Question: I am creating a spinner programmatically:
'''
ArrayAdapter<String> myArrayAdapter = new ArrayAdapter<String>(MyActivity.this, android.R.layout.simple_spinner_dropdown_item, myList);
myArrayAdapter.setDropDownViewResource(android.R.layout.simple_spinner_dropdown_item);
Spinner spinner = new Spinner(MyActivity.this);
spinner.setAdapter(myArrayAdapter);
spinner.setLayoutParams(new ViewGroup.LayoutParams(
ViewGroup.LayoutParams.MATCH_PARENT,
ViewGroup.LayoutParams.WRAP_CONTENT));
buttonLayout.addView(spinner);
'''
Can anybody help?

The following is the code of the static elements:
'''
<TextView
android:id="@+id/txt_user"
android:text="@string/txt_user_lbl"
android:layout_width="wrap_content"
android:layout_height="wrap_content" />
<TextView
android:id="@+id/txt_2"
android:text="@string/txt_disease_lbl"
android:layout_width="wrap_content"
android:layout_height="wrap_content"
android:layout_below="@+id/txt_user"/>
<Spinner
android:id="@+id/dd_2"
android:layout_width="match_parent"
android:layout_height="wrap_content"
android:background="@android:drawable/btn_dropdown"
android:spinnerMode="dropdown"
android:layout_below="@+id/txt_2"/>
<TextView
android:id="@+id/txt_1"
android:text="@string/txt_medicine_lbl"
android:layout_width="wrap_content"
android:layout_height="wrap_content"
android:layout_below="@+id/dd_2"/>
<Spinner
android:id="@+id/dd_1"
android:layout_width="match_parent"
android:layout_height="wrap_content"
android:background="@android:drawable/btn_dropdown"
android:spinnerMode="dropdown"
android:layout_below="@+id/txt_1"/>
<ScrollView
android:id="@+id/scrollBar"
android:layout_width="fill_parent"
android:layout_height="wrap_content"
android:layout_below="@+id/dd_1">
<LinearLayout
android:id="@+id/buttonLayout"
android:layout_width="match_parent"
android:layout_height="wrap_content"
android:layout_marginLeft="3dp"
android:layout_marginRight="3dp"
android:orientation="vertical">
<Button
android:id="@+id/add_Button"
android:text="@string/add_Button_lbl"
android:layout_width="100dp"
android:layout_height="wrap_content"
/>
<Button
android:id="@+id/ok_Button"
android:text="@string/ok_Button_lbl"
android:layout_width="match_parent"
android:layout_height="wrap_content"
android:layout_below="@+id/add_Button"/>
<Button
android:id="@+id/exit_Button"
android:text="@string/exit_Button_lbl"
android:layout_width="match_parent"
android:layout_height="wrap_content"
android:layout_below="@+id/ok_Button"/>
</LinearLayout>
</ScrollView>
'''
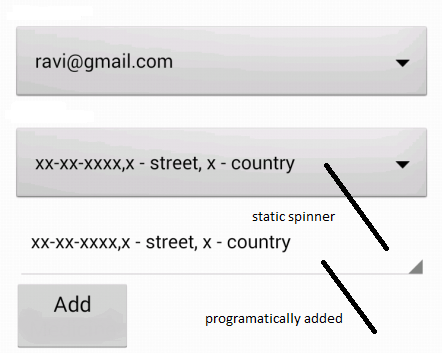
Answer: > Can anybody help?
Use 'android.R.layout.simple_spinner_item' in the 'ArrayAdapter' constructor, not 'android.R.layout.simple_spinner_dropdown_item'.
Your programmatically added 'Spinner' is using a holographic widget theme, like 'Theme.Holo'. Your "static spinner" -- however you got it -- is using a legacy theme, like 'Theme'. If you want them to look the same, they need to use the same theme. Normally, this happens automatically.
If you got '@style/AppTheme' from Eclipse or Android Studio relatively recently (within the past several months), and did not change anything in the generated files, then this should give you a theme based on 'Theme.Holo' when running on an API Level 11+ device or emulator.
You need to Get rid of 'android:background' and 'android:spinnerMode' from your two static elements.